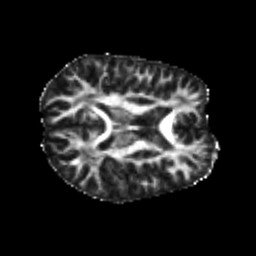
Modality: FA
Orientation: axial
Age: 21
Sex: male
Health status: healthy
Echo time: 0.074 s